Interaction volume radius: 10 \u00c5
Interaction volume height: 30 \u00c5
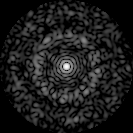
Disorder parameter: 0.8372